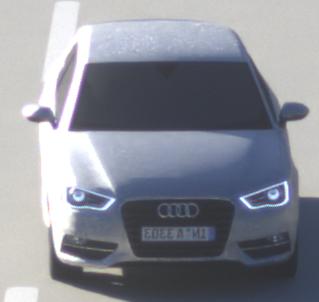
Make: Audi
Model: A3 1.2 TFSI
Detailed model: A3 (8V)
Model produced from: 2013/02
Model produced until: 2014/05
Doors: 3
Color: white
Road condition: dry road
Daytime: sunrise or sunset
Contrast: medium contrast